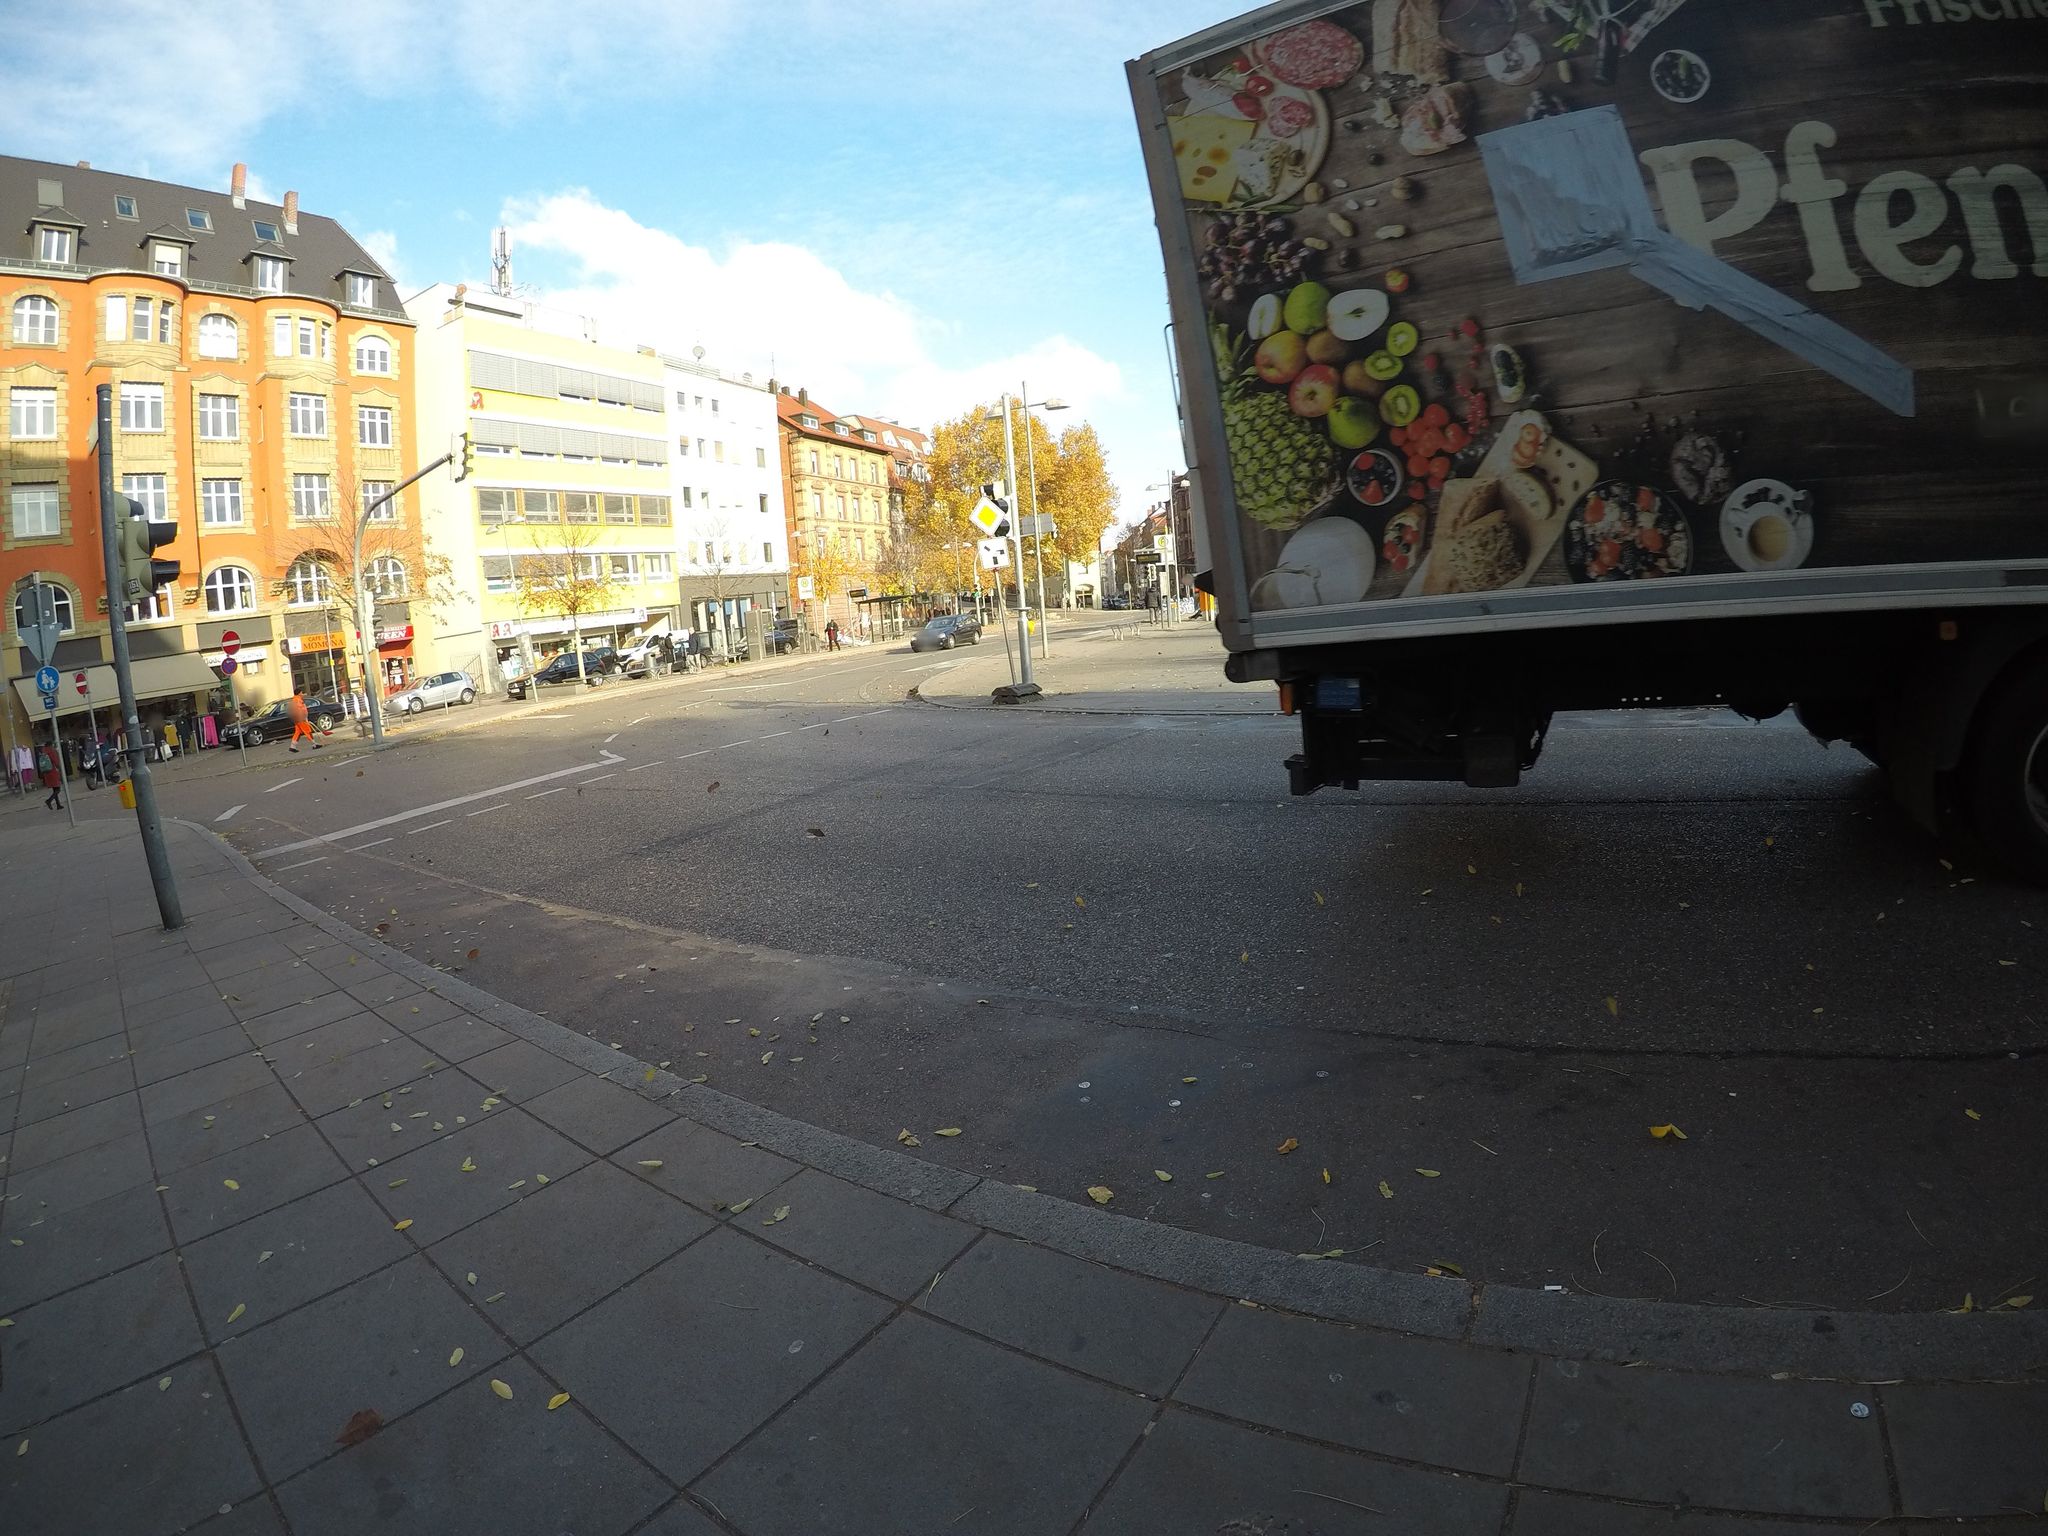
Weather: clear
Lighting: day
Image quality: good
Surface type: walking surface
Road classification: living_street, pedestrian, footway
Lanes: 2
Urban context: urban centre
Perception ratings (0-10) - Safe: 0.98, Lively: 5.13, Beautiful: 6.42, Boring: 5.79, Depressing: 6.79, Wealthy: 5.96